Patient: sex M, age 57
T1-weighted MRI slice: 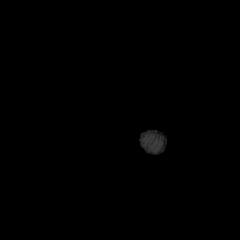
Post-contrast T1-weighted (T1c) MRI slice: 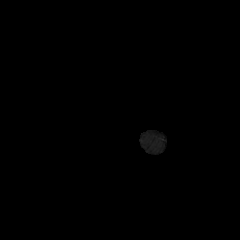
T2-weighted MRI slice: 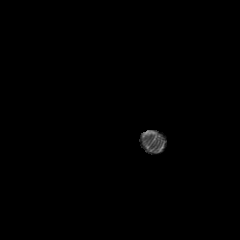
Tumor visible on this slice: no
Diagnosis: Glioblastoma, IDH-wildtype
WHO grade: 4